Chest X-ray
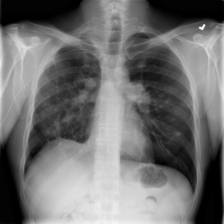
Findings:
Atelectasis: negative
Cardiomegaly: negative
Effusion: negative
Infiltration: negative
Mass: negative
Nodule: positive
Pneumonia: negative
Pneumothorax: negative
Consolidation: negative
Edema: negative
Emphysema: negative
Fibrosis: negative
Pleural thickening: negative
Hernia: negative